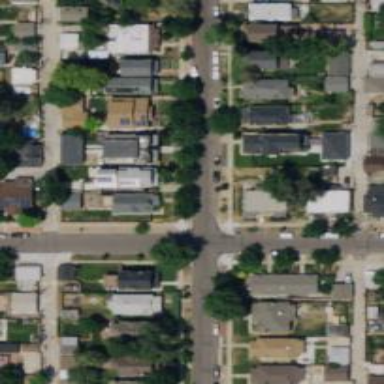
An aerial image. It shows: Residential road with separate sidewalk.